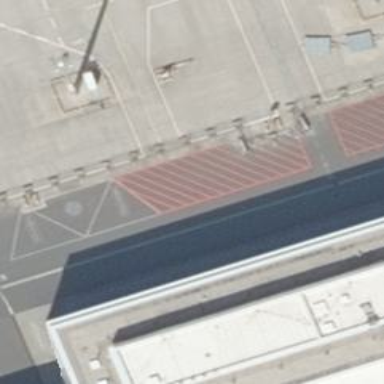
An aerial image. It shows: Parking position at the airport on concrete surface.